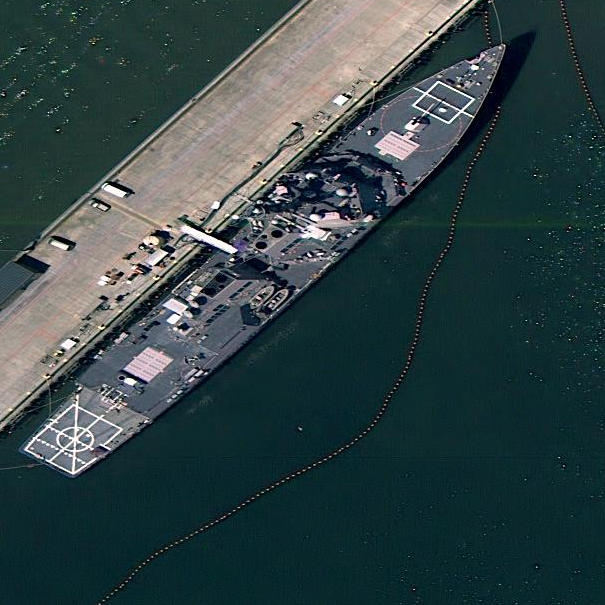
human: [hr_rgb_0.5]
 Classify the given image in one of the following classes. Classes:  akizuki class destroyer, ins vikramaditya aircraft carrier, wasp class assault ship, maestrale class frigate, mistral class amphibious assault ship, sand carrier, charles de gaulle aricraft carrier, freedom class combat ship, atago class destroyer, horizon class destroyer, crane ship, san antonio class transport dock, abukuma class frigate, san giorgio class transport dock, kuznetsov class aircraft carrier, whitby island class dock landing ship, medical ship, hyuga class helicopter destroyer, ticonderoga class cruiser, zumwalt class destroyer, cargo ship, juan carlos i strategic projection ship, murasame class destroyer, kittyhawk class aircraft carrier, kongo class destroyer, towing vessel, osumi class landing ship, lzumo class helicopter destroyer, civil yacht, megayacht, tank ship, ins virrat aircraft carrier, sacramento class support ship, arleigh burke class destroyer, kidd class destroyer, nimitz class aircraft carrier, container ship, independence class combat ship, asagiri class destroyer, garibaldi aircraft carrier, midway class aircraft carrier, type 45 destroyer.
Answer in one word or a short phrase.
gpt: Arleigh Burke class destroyer